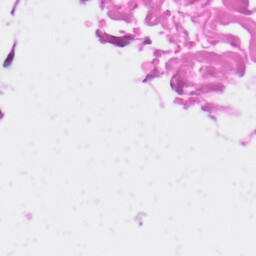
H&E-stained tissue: Skin